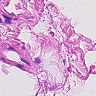
Metastatic tissue present: no